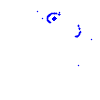
Particle: proton